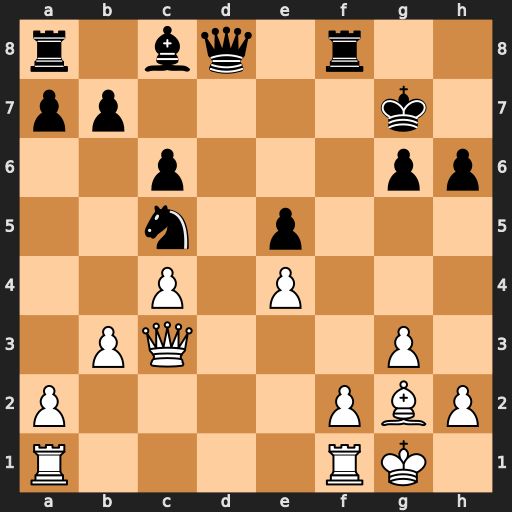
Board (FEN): r1bq1r2/pp4k1/2p3pp/2n1p3/2P1P3/1PQ3P1/P4PBP/R4RK1
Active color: w
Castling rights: -
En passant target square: -
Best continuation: Qxe5+ Rf6 Qxc5